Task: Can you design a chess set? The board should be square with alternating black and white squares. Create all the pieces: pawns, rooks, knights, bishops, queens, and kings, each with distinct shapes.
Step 4375:
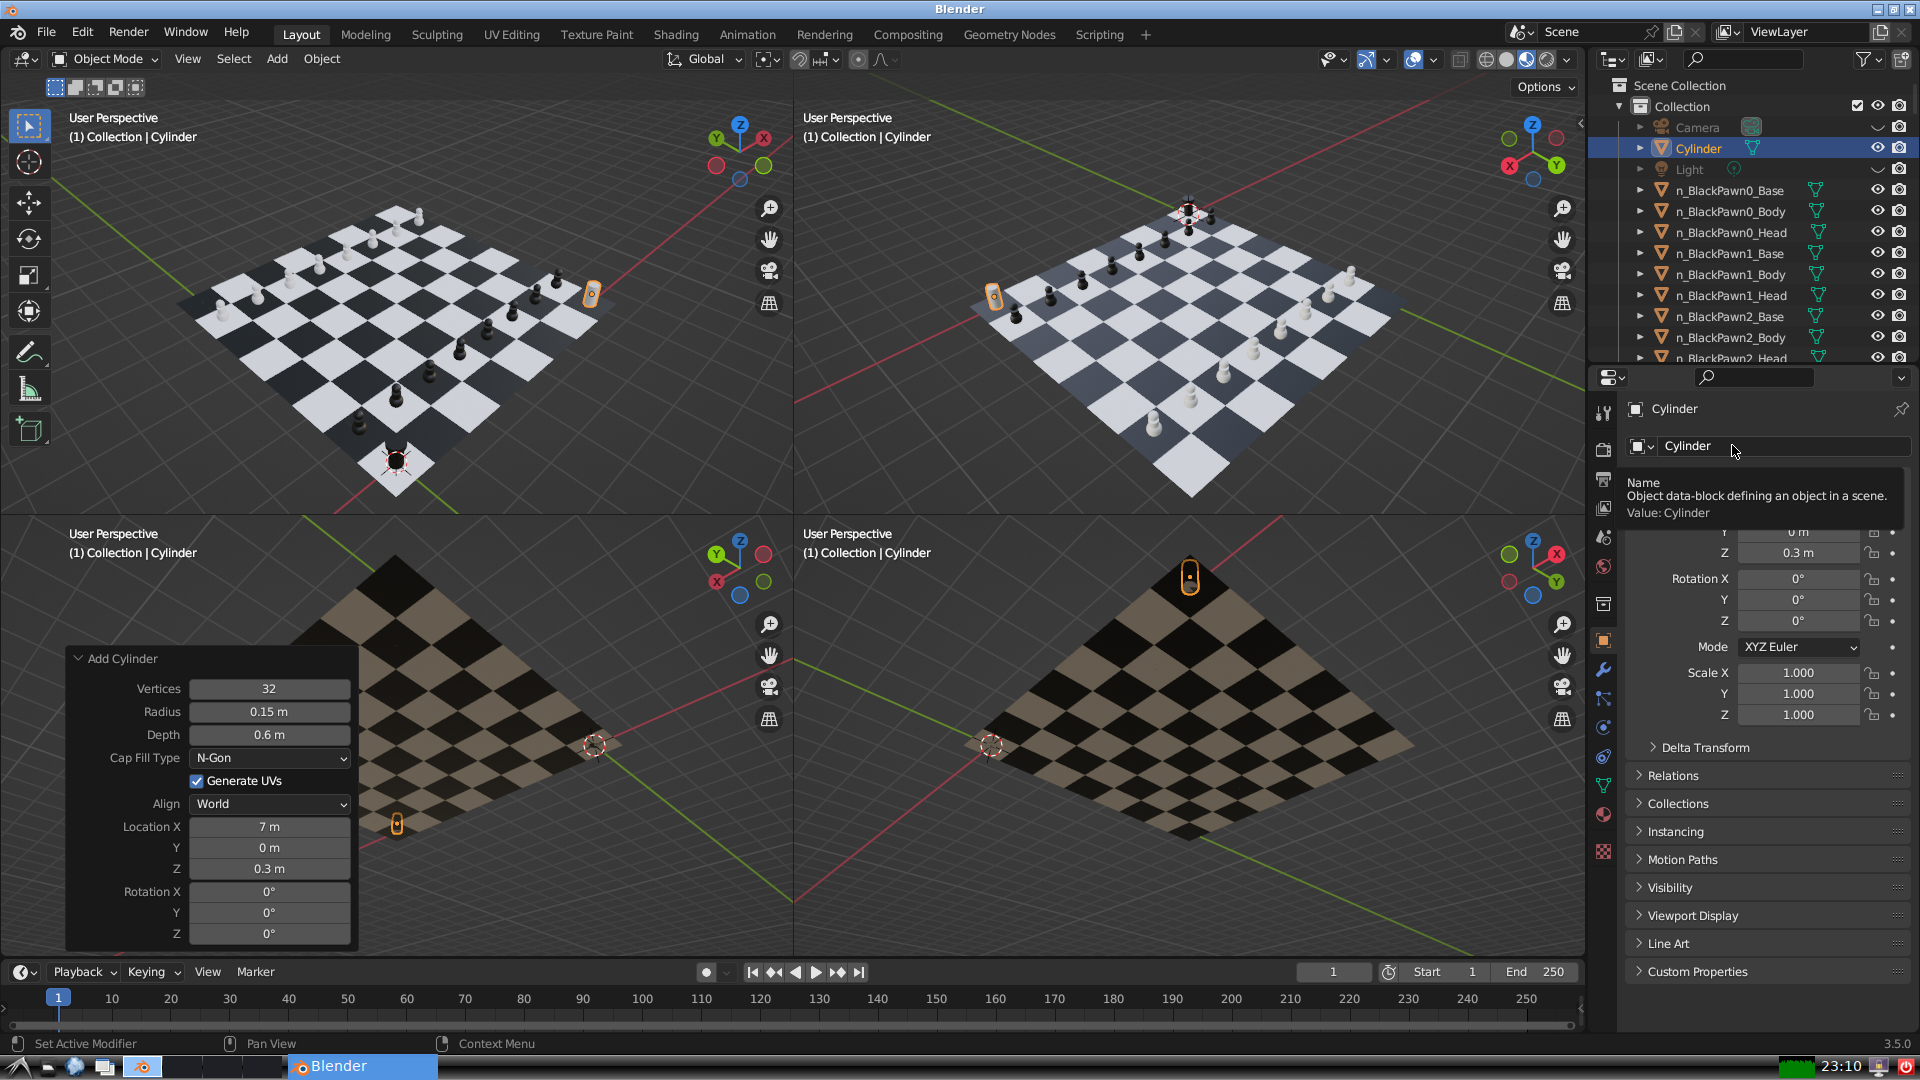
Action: click: no